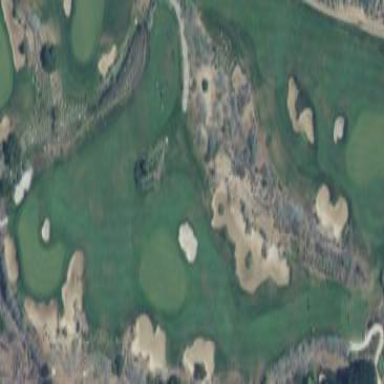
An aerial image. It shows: Rough area on grassy golf course.